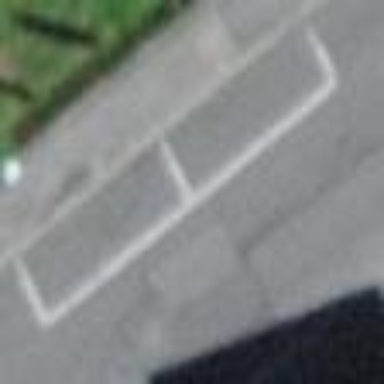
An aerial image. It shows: Parking lane designated for parking.